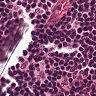
Metastatic tissue present: no